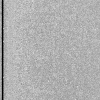
Atmospheric dust classification: dusty